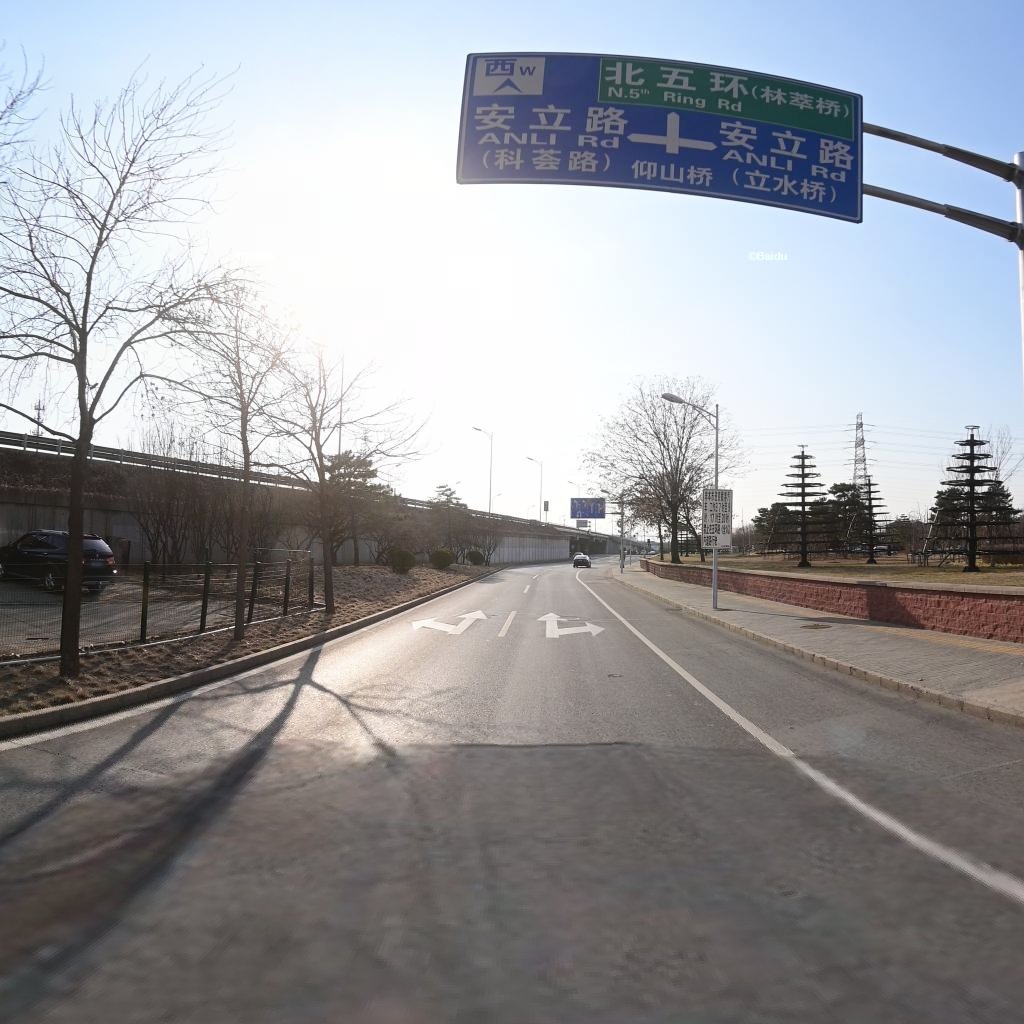
Region: Chaoyang
Road damage annotations: transverse crack, transverse patch